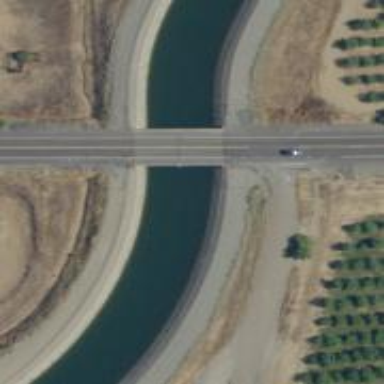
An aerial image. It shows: Covered tunnel over canal.